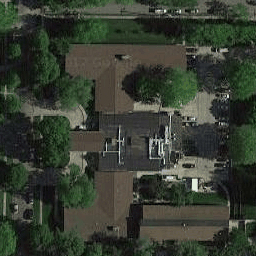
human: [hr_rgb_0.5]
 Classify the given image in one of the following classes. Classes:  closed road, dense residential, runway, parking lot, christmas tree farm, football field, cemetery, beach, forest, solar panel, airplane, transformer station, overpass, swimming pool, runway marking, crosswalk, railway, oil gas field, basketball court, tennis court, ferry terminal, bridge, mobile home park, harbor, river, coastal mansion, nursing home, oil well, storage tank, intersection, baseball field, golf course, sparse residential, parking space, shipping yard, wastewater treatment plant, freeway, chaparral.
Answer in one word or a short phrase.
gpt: nursing home